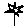
Label: flower